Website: bh-photo
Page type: customer-info-address
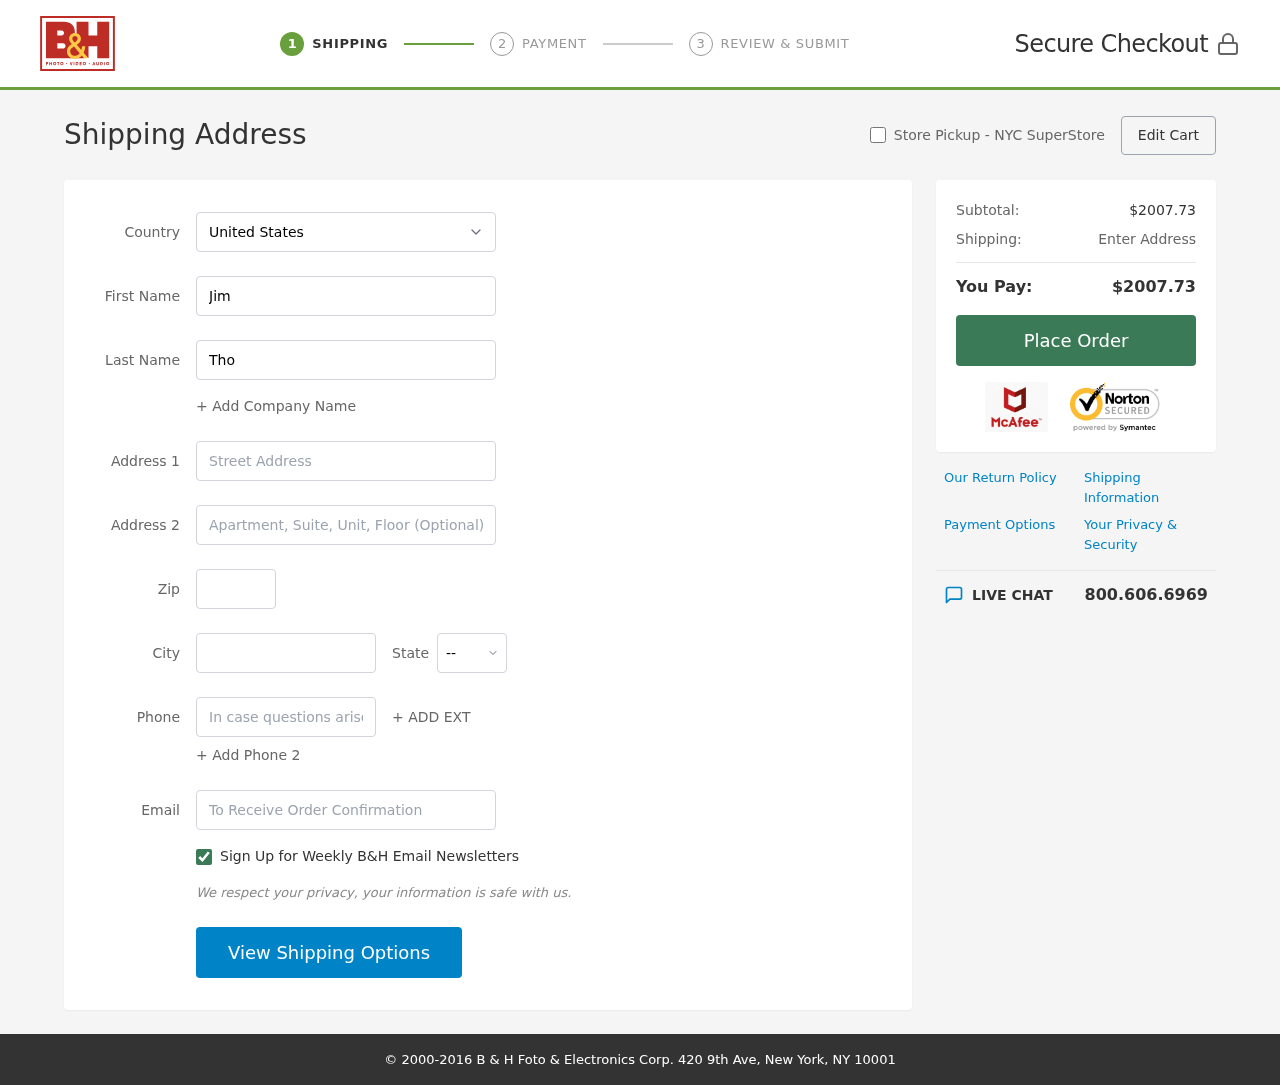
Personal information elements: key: PII_CITY
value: Russellport
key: PII_COUNTRY
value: United States
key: PII_EMAIL
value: jim.thomas@hotmail.com
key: PII_FIRSTNAME
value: Jim
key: PII_LASTNAME
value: Thomas
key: PII_PHONE
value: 9033004512
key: PII_POSTCODE
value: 97108
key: PII_STATE_ABBR
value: ND
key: PII_STREET
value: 33361 Lynn Highway
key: PII_STREET2
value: Suite 278
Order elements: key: ORDER_SUBTOTAL
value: $2007.73
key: ORDER_TOTAL
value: $2007.73